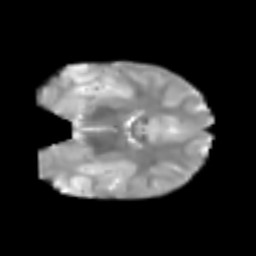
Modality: T2w
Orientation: coronal
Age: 7
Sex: male
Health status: healthy